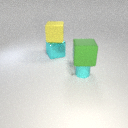
small cyan rubber cylinder to the right of large cyan metal cube